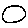
Label: circle